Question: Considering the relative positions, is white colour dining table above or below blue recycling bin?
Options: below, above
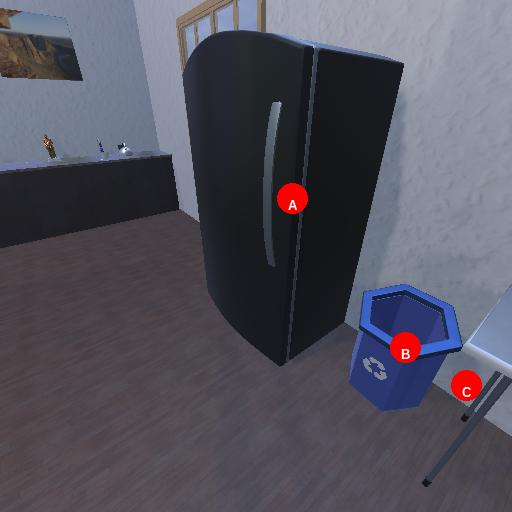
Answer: below